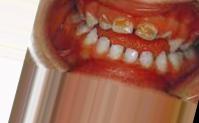
Condition: Caries